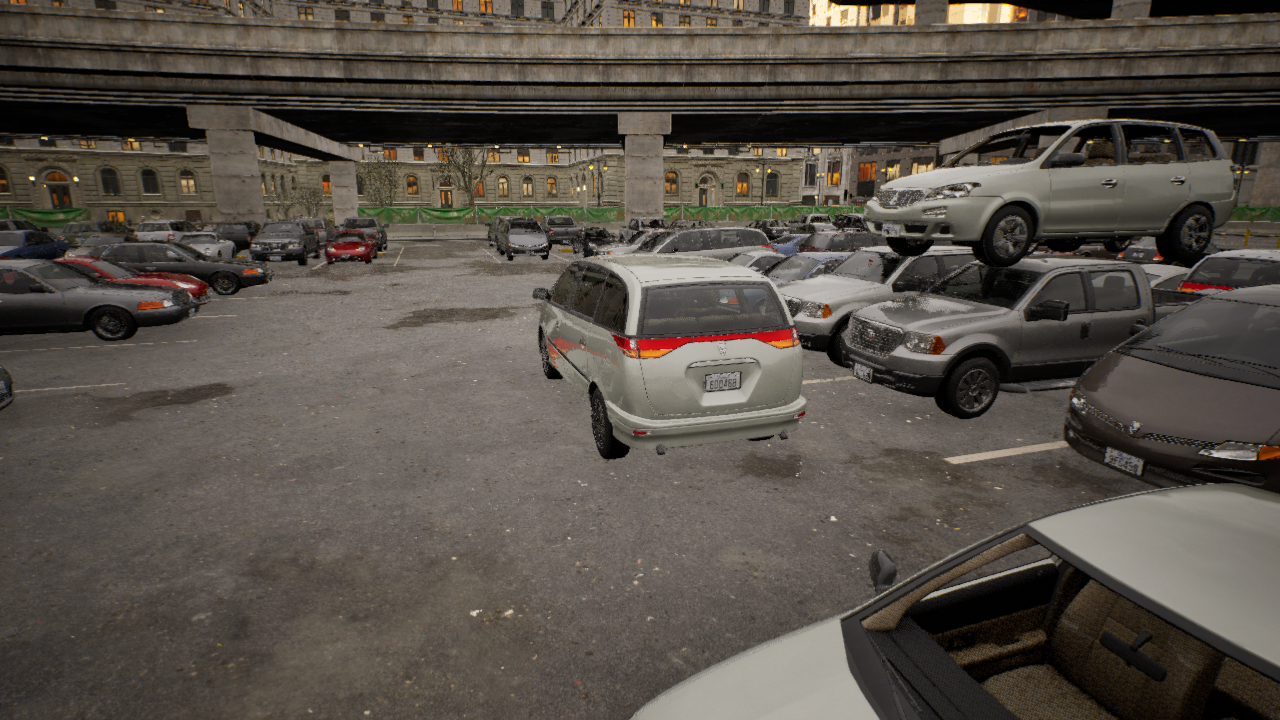
Venue: arterial
Lighting: golden hour
Vehicle rig: minivan